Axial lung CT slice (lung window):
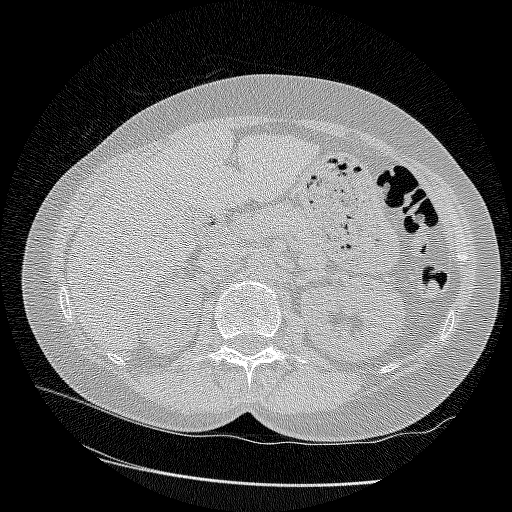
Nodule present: no